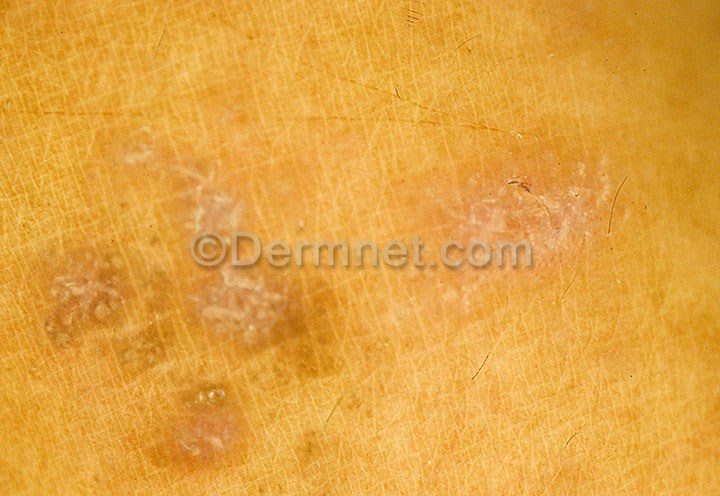
Disease: Psoriasis pictures Lichen Planus and related diseases